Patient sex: F
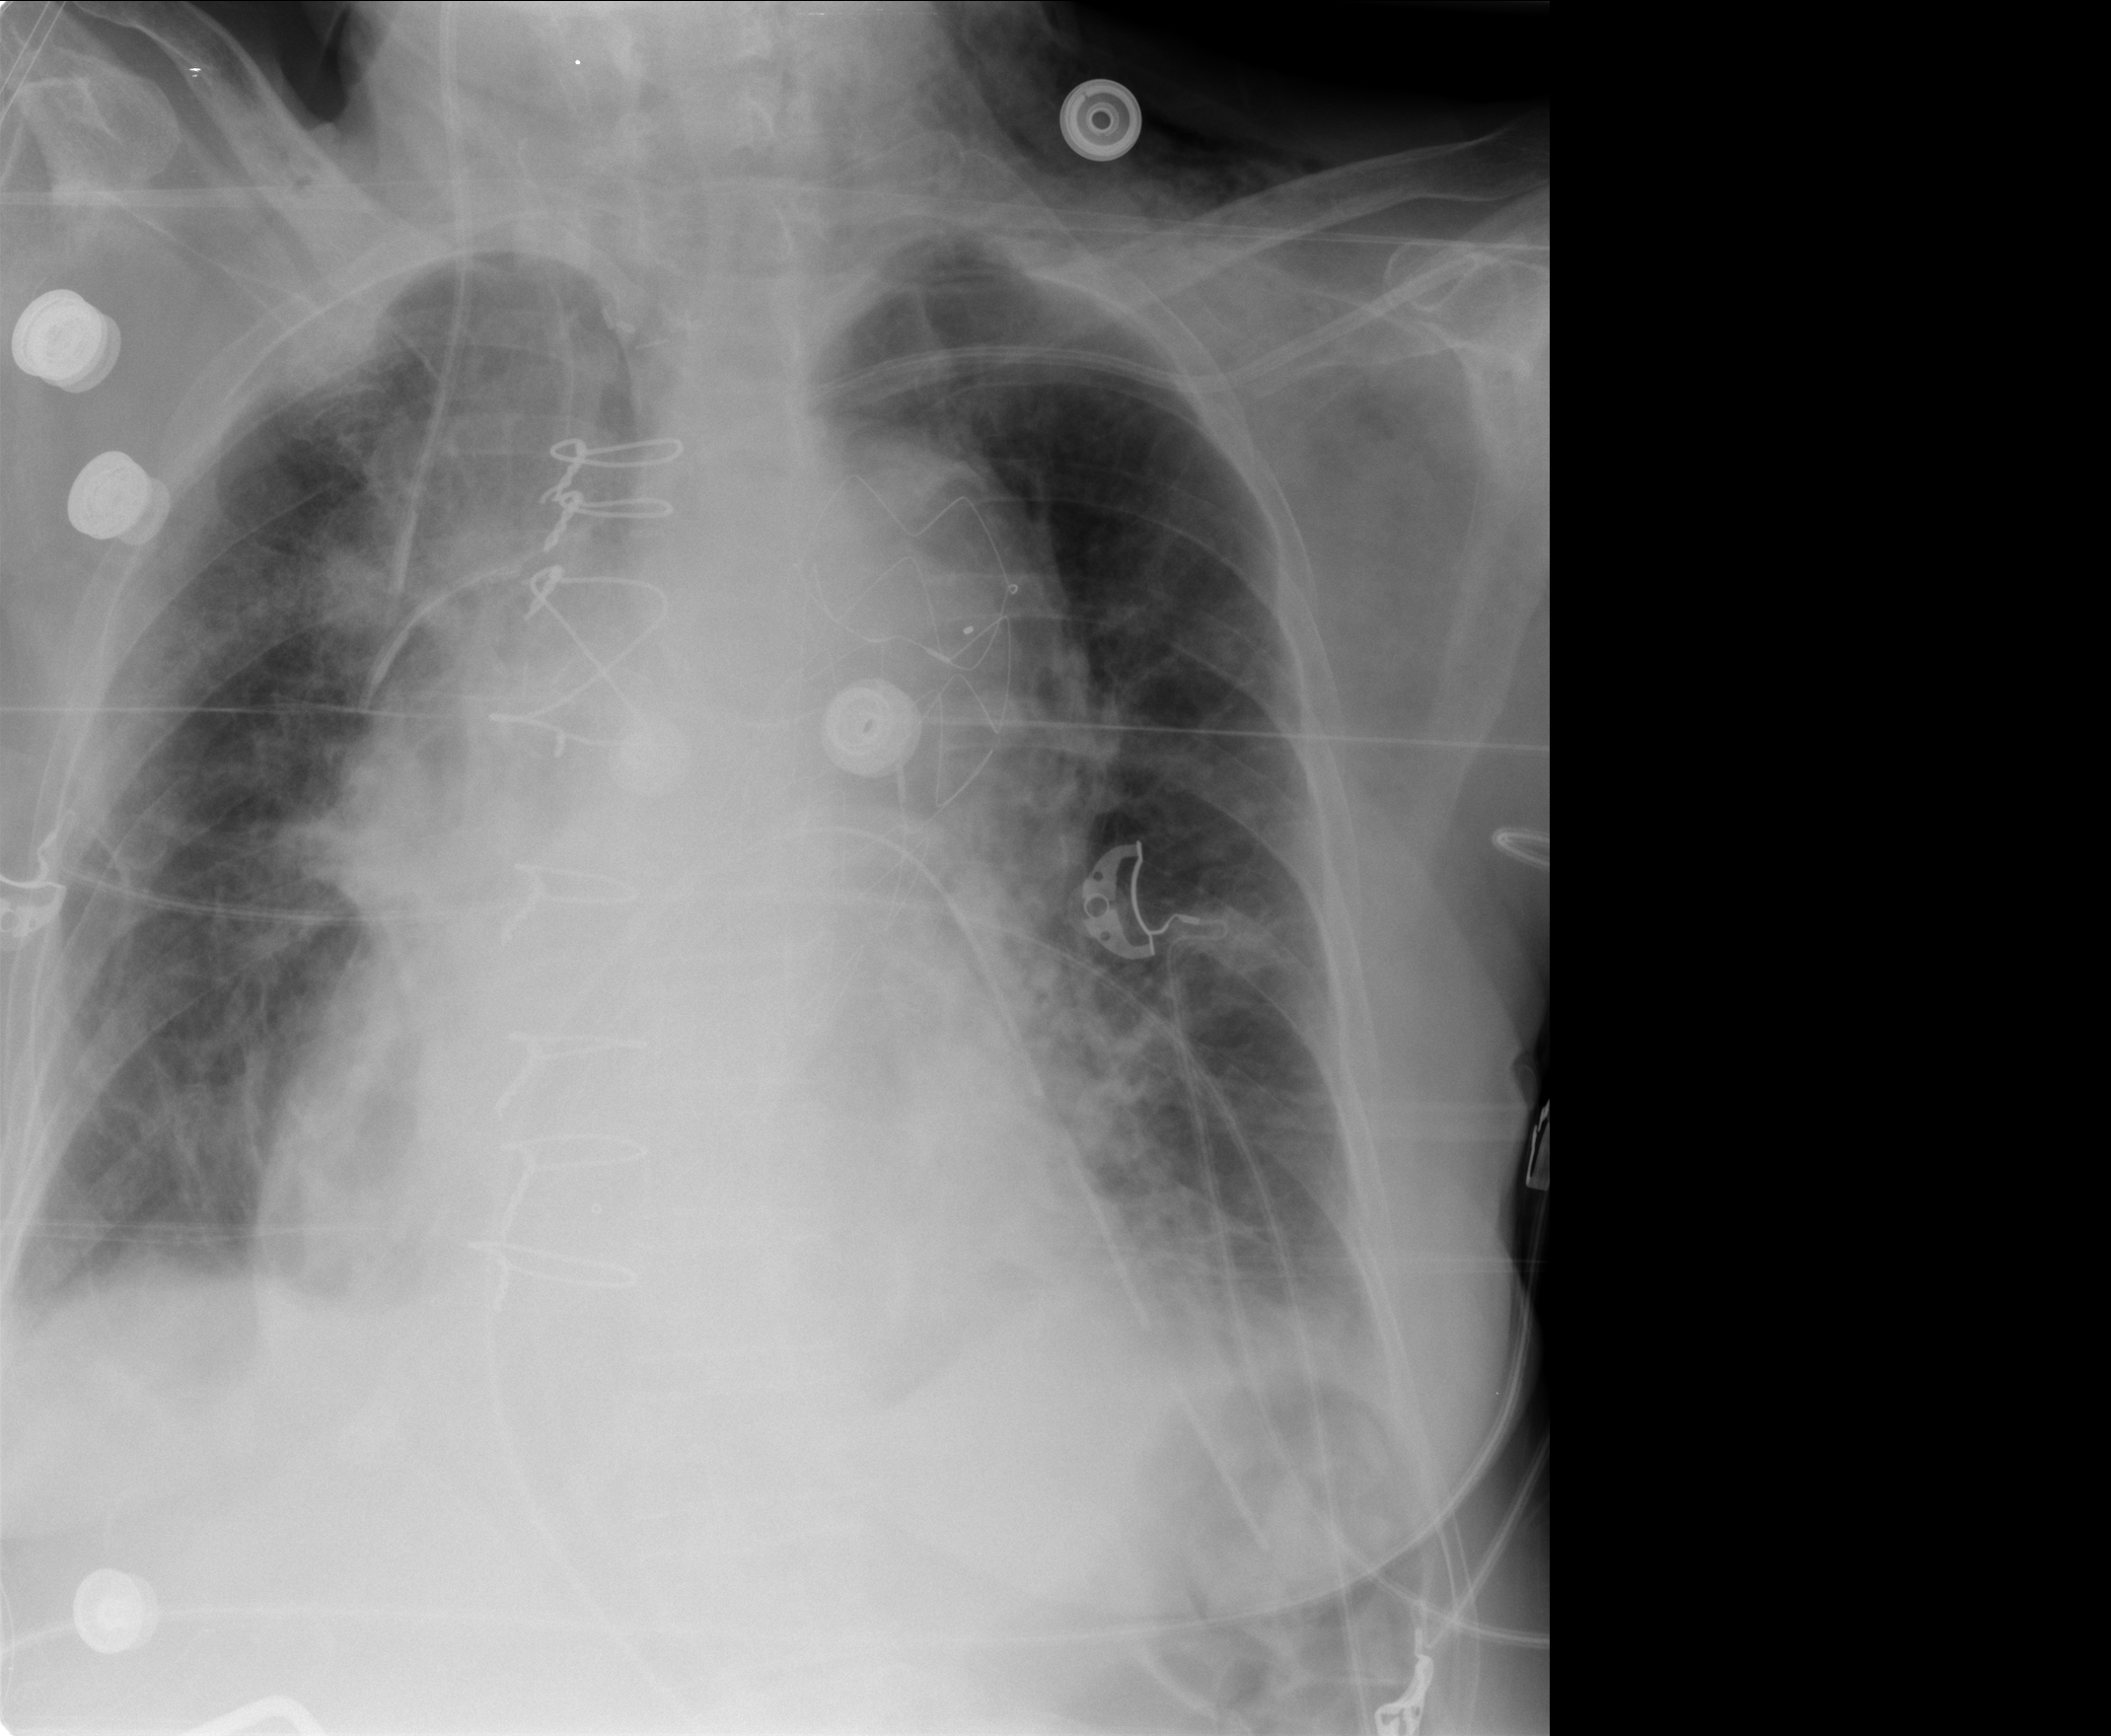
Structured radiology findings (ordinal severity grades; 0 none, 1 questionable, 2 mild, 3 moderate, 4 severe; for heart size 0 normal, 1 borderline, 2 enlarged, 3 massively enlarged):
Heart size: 1
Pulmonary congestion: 0
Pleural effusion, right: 1
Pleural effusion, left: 1
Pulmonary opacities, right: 0
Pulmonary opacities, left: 0
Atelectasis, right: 2
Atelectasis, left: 2